Question: Count the number of objects in the diagram.
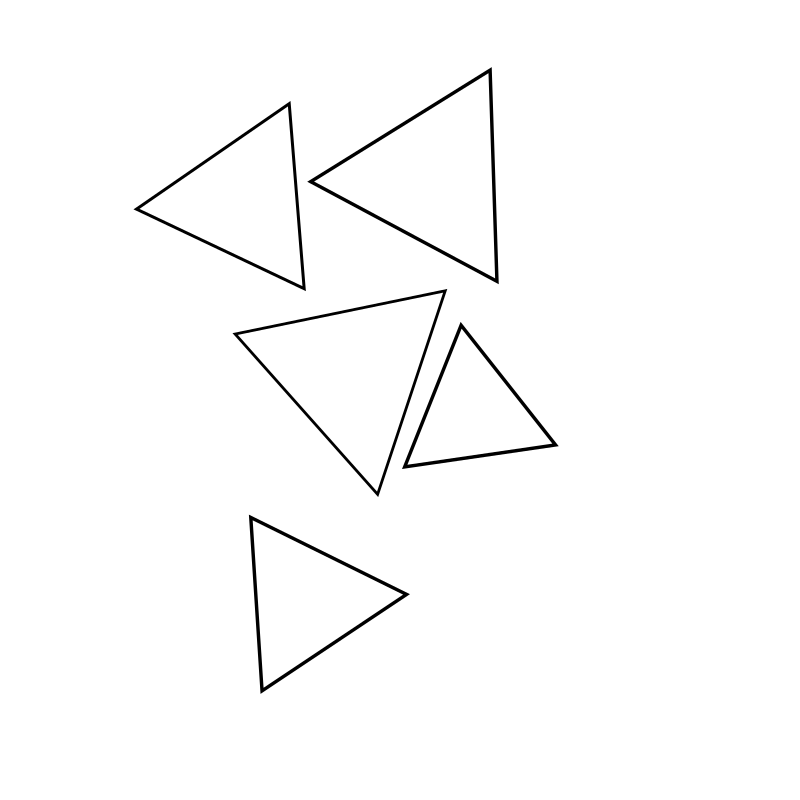
Answer: 5